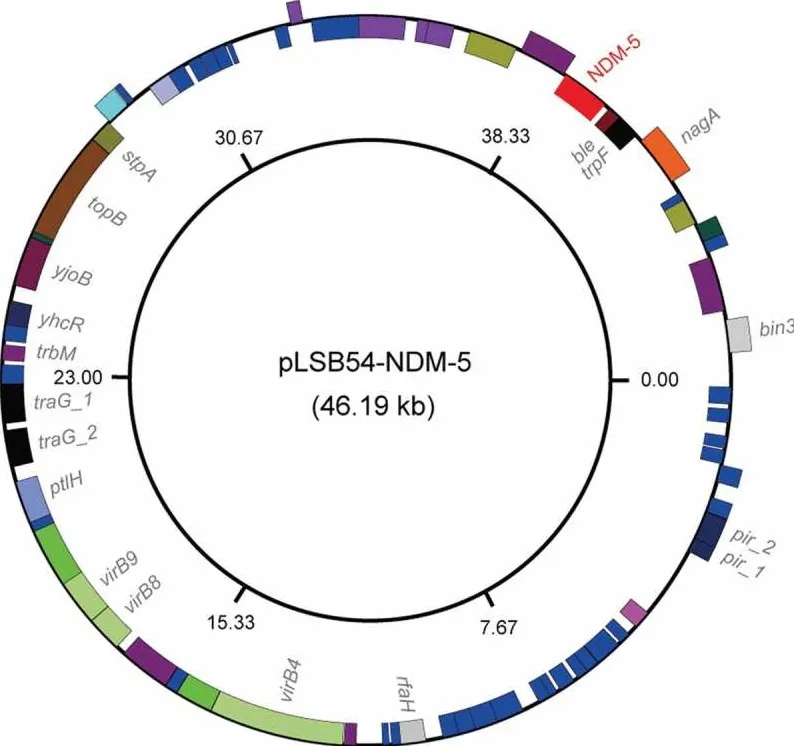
Genomic map of the NDM-5-producing plasmid pLSB54-NDM-5. . The plasmid map was generated using GenomeVx with automatic coloring.
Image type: chart (chart)